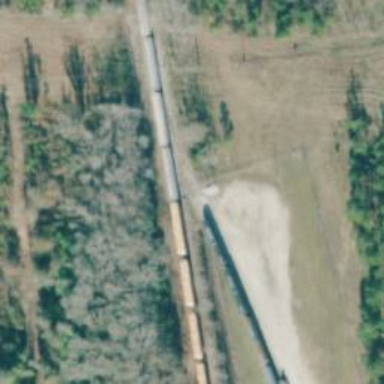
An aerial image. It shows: Railway spur service.